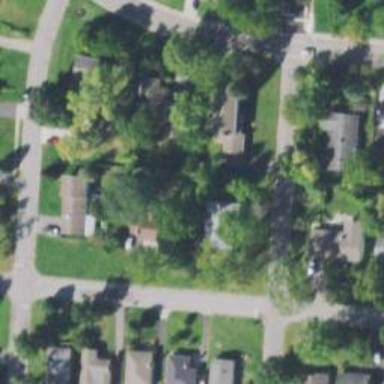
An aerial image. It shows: Residential driveway.